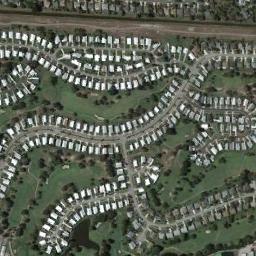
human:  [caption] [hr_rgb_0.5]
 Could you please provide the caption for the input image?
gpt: There are many buildings of different shapes and sizes in the mobile home parks .

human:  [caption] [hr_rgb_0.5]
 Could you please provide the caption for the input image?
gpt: There were several cars parked along the road, And there were two rows of mobile homes on the lawn .

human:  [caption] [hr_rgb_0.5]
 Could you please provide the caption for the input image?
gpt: The mobile home park has lots of neatly arranged white mobile homes and some green areas .

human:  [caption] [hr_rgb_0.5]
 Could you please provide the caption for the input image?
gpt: The mobile home park is on the grass next to some trees .

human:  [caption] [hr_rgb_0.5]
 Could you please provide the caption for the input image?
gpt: There are many white buildings and green lawns in the mobile home park .